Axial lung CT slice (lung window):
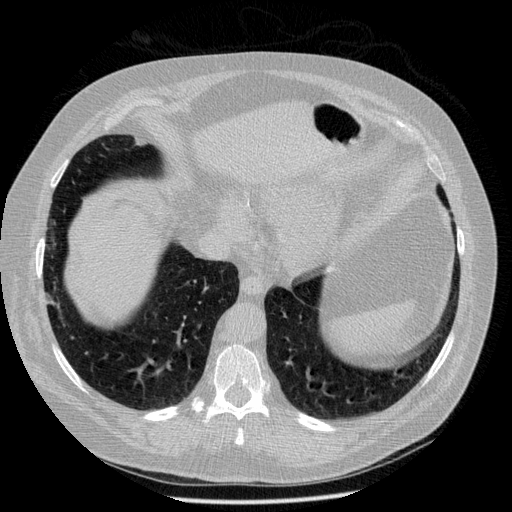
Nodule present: no